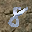
Label: 8